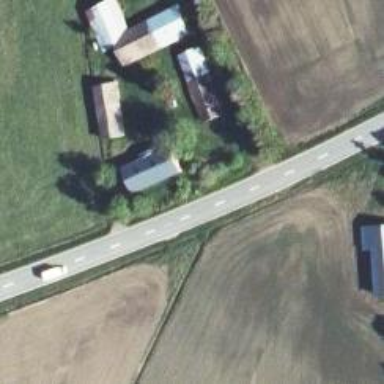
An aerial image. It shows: Tertiary road with asphalt surface.